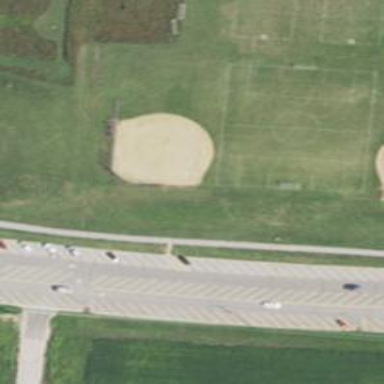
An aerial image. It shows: Softball pitch for leisure land activities.